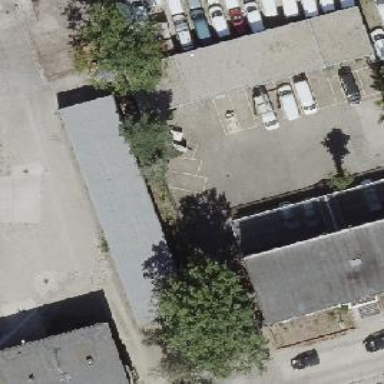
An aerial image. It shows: Group of garages.